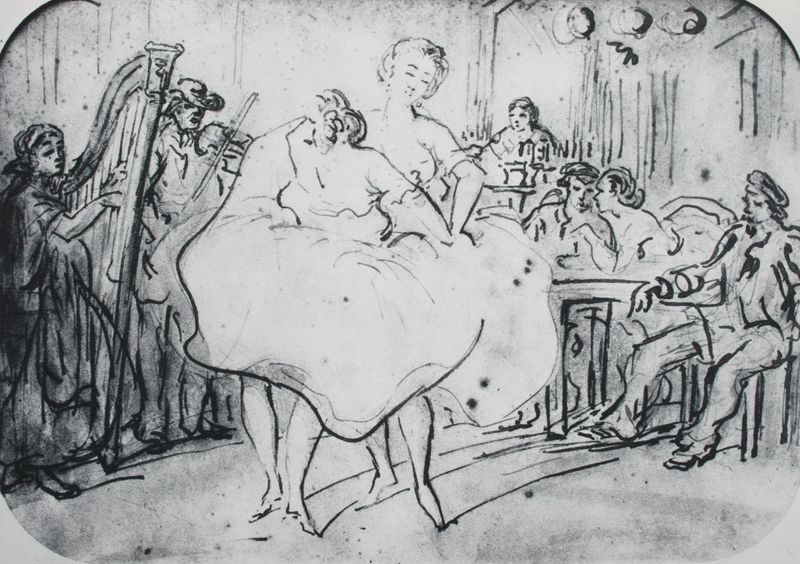
Titel: Les valeuses au cabaret
Künstler: Constantin Guys
Schlagwörter: feder, gemälde, mann, weiß, frauen, impressionismus, sitzen, bar, damen, degas, elegant, frau, grau, haar, hut, kleid, kleider, männer, paris, raum, rücken, schwarz, skizze, stuhl, stühle, tisch, tische, zeichnung, zimmer, tanz, kneipe, lokal, wand, arme, barock, gesicht, instrument, interieur, sitzend, paar, instrumente, musik, musiker, orchester, publikum, tanzen, tänzerin, tänzerinnen, beine, umrisse, bogen, ballerina, röcke, tanzsaal, zuschauer, grafik, graphik, linien, dielen, saal, gäste, zwei frauen, vergnügen, dekolleté, striche, keller, tusche, theke, linear, restaurant, schwarzweiss, radierung, bleistift, kohlezeichnung, stift, geige, geiger, violine, student, lust, kapelle, saiten, harfe, moulin rouge, lavierung, wirtshaus, federzeichnung, rücke, bauschen, tuscheln, tich, petticoat, tanzend, prostitution, cancan, mnner, pas de deux, tanzt, harfinistin, zanz, 1920, boden#, tanzszene